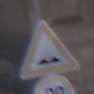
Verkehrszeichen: UnebeneFahrbahn
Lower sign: Geschwindigkeit20
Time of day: SunriseSunset
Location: Outdoor (Urban)
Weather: PartlyCloudy
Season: NotSpecified
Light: Natural